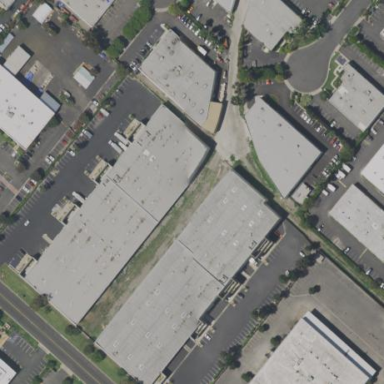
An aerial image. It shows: Commercial area.